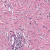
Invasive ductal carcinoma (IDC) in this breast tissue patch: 0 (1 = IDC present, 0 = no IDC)